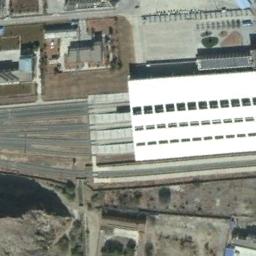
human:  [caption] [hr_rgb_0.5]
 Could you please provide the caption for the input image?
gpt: The railway station has some railways and a white building .

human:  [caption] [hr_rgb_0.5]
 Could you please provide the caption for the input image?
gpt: There are many buildings of different shapes beside the railway station .

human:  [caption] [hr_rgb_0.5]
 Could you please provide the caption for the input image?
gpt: The railway station is on the bare land next to some buildings .

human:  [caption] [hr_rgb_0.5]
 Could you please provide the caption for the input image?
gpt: There is a fully equipped railway station in the suburbs .

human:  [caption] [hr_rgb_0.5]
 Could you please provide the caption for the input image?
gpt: There are some buildings beside the white railway station .